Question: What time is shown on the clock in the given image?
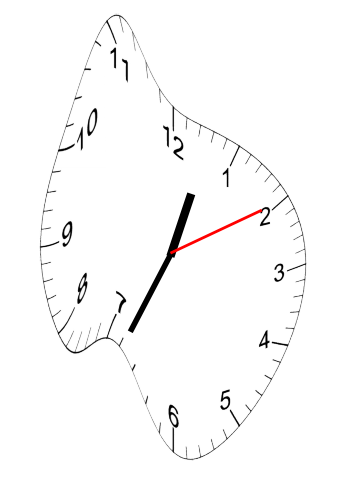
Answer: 12:34:10